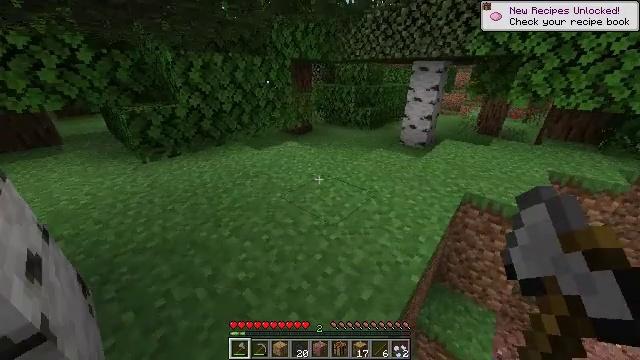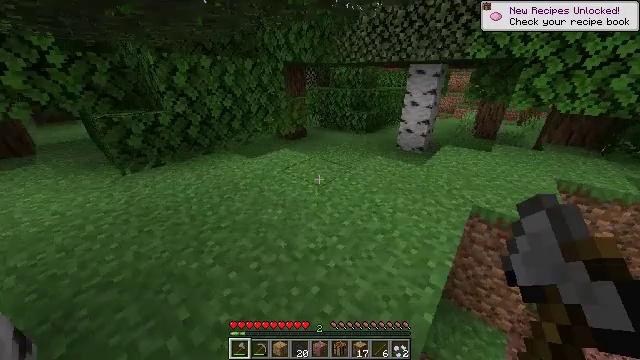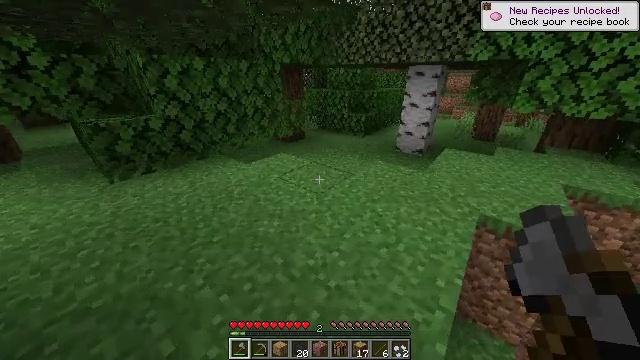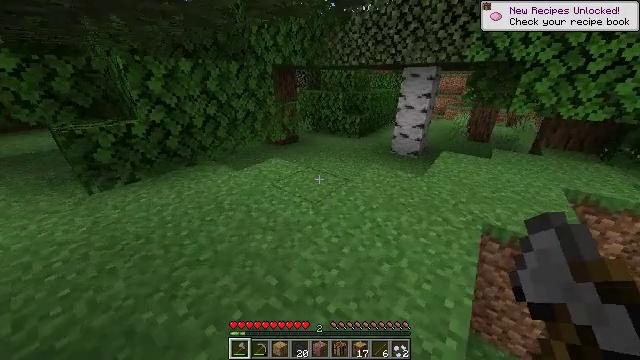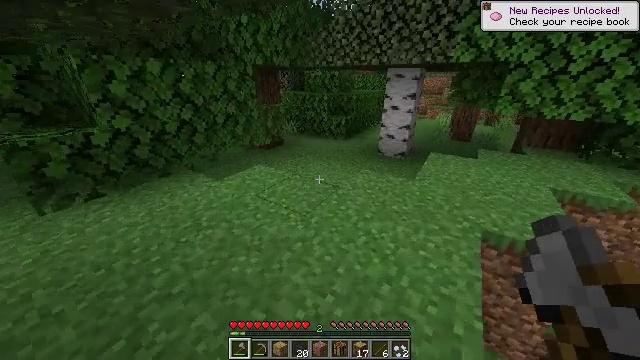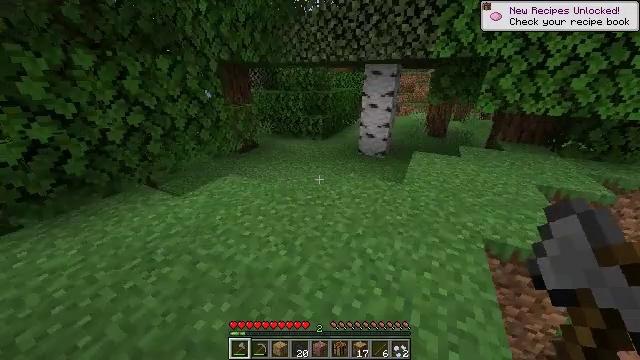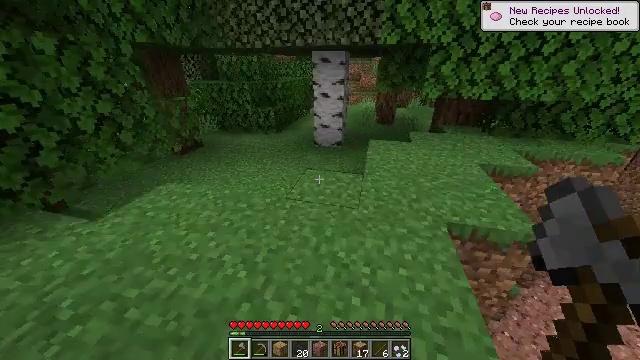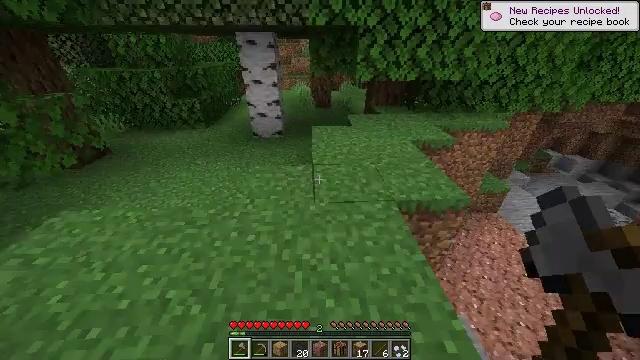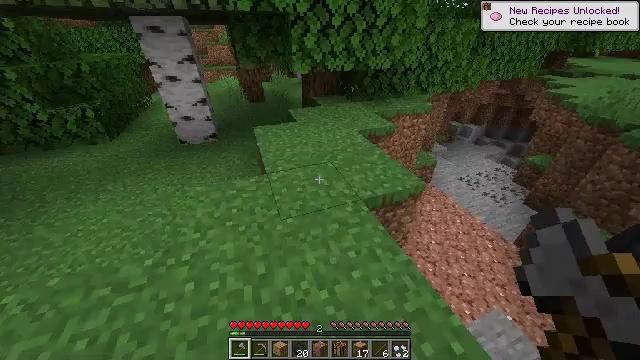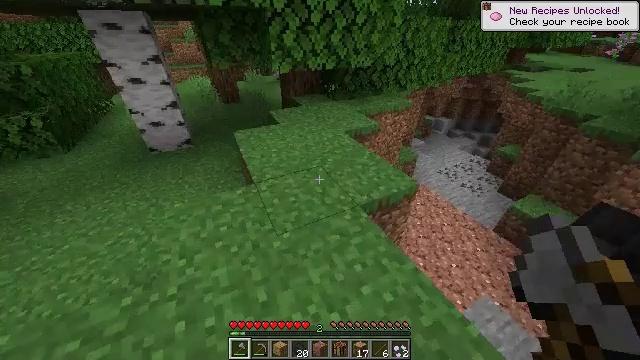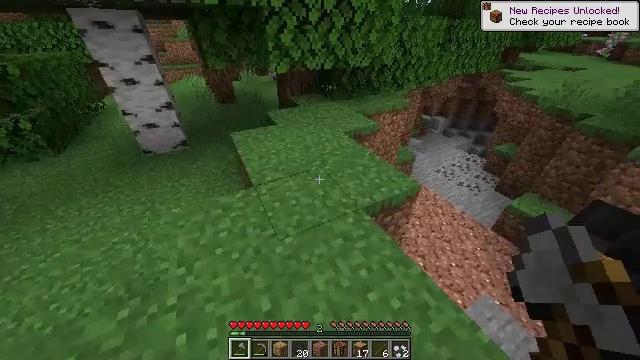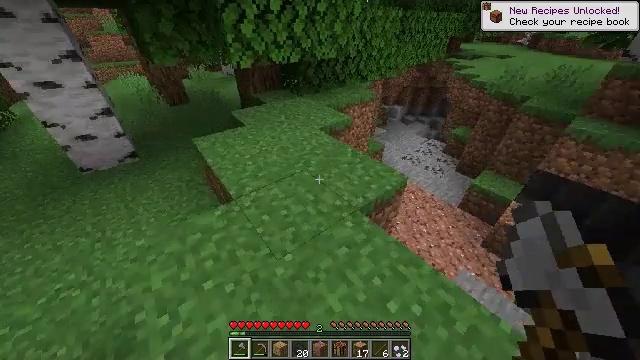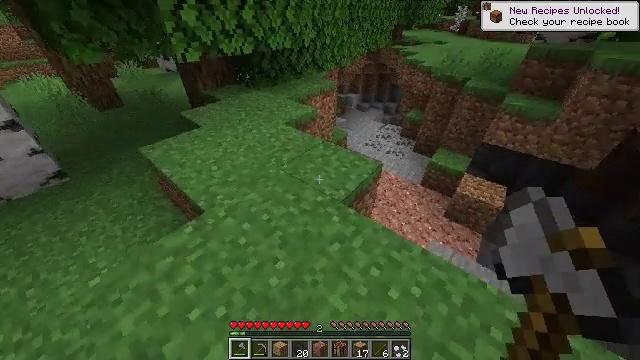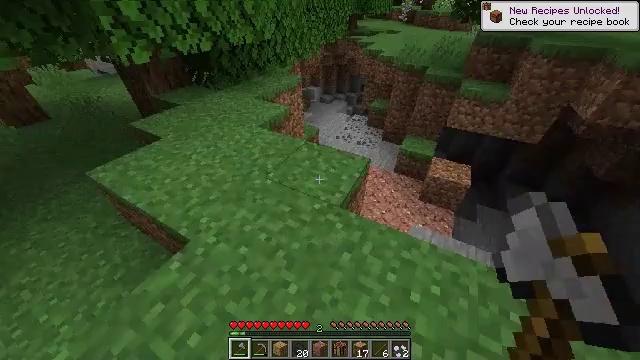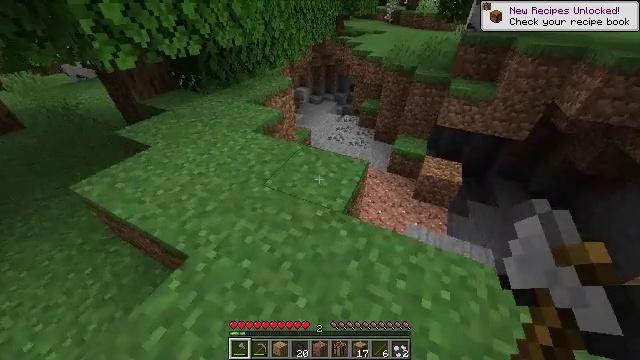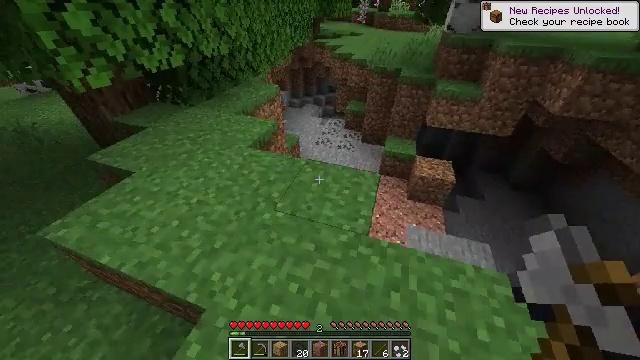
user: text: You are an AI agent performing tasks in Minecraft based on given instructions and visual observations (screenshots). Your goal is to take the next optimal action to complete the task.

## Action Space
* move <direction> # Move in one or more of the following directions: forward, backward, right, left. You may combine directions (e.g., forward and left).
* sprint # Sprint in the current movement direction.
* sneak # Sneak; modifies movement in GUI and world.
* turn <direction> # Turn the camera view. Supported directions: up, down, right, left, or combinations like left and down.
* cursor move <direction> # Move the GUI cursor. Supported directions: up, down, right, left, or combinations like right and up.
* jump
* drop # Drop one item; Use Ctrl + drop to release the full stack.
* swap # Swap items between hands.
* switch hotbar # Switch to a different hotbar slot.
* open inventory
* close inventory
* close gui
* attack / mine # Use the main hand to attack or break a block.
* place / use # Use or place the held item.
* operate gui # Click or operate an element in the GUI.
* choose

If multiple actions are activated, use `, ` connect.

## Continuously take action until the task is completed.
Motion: motion action
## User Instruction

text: Remove the lilac from its place.
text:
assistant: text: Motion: move forward, sprint, turn right
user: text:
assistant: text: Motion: move forward, sprint
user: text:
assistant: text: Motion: move forward, sprint, turn right
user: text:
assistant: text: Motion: move forward, sprint, turn right
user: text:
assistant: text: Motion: move forward, sprint, turn right
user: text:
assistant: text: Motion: move forward, sprint, turn right and down
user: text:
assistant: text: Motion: move forward and move left, sprint, turn right and down
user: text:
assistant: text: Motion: move forward and move left, sprint, turn right and down
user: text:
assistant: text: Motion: move forward and move left, sprint, turn right
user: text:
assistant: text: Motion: move forward and move left, sprint, turn right
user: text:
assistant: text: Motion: move forward and move left, sprint, turn right and down
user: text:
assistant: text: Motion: move forward and move left, sprint, turn right and down
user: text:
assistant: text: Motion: move forward and move left, sprint, turn right and down
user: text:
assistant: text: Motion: move forward and move left, sprint, turn right
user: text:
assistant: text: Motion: move forward and move left, sprint, turn right
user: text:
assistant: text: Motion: move forward and move left, sprint, turn right
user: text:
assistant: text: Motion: move forward and move left, sprint
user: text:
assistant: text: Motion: move forward and move left, sprint, turn up
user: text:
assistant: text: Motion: move forward and move left, turn up
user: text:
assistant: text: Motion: move forward and move left
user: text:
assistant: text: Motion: move forward and move left
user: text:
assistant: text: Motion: no_op
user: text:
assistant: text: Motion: turn up
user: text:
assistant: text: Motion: turn right and up
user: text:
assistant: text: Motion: turn right and down
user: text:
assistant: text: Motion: turn right and down
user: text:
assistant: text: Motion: turn right
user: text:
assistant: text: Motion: no_op
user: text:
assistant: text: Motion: no_op
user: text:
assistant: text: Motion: no_op